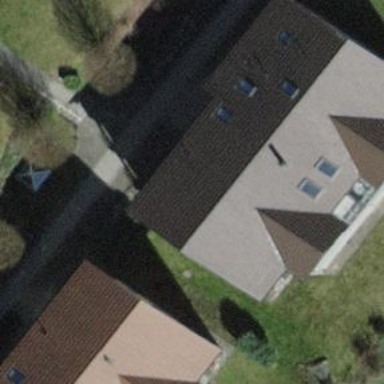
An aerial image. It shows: Simple house.